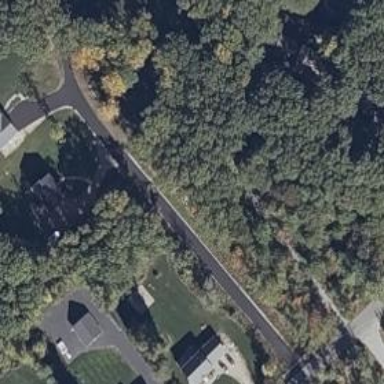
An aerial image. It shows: Driveway.